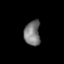
Tissue: prostate
Cell type: Fibroblasts
Senescence score: 0.7245
Nuclear area (px): 390
Mean DAPI intensity: 121.587